Interaction volume radius: 10 \u00c5
Interaction volume height: 25 \u00c5
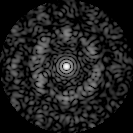
Disorder parameter: 0.7627